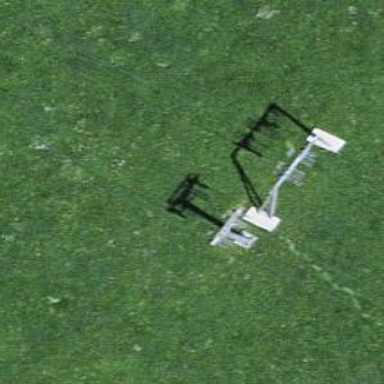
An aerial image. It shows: Pylon used for aerialway.